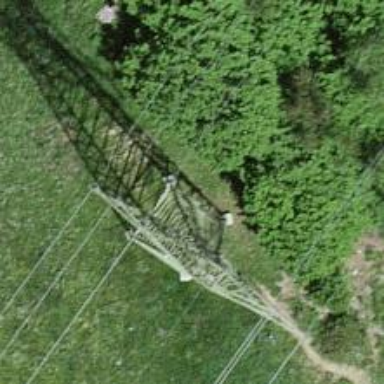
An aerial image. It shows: Power line is depicted.